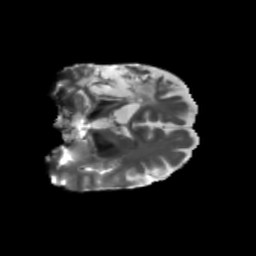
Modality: T2w
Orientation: coronal
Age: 56
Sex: female
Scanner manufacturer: siemens
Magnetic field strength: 3 T
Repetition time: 5.25 s
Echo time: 0.08 s